Interaction volume radius: 5 \u00c5
Interaction volume height: 10 \u00c5
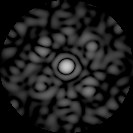
Disorder parameter: 0.6892